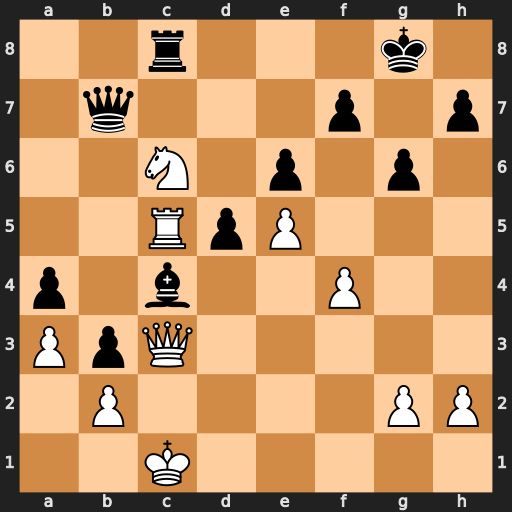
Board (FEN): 2r3k1/1q3p1p/2N1p1p1/2RpP3/p1b2P2/PpQ5/1P4PP/2K5
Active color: w
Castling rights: -
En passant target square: -
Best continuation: Ne7+ Qxe7 Rxc8+ Kg7 Qb4 Qxb4 axb4